Interaction volume radius: 5 \u00c5
Interaction volume height: 15 \u00c5
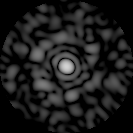
Disorder parameter: 0.8089